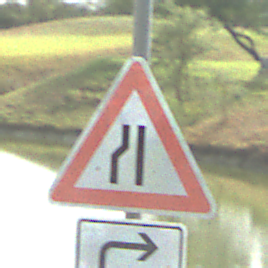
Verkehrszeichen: EinseitigVerengteFahrbahnLinks
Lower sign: RichtungsangabeDurchPfeile5
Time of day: MorningAfternoon
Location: Outdoor (Nature)
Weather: PartlyCloudy
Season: NotSpecified
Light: Natural